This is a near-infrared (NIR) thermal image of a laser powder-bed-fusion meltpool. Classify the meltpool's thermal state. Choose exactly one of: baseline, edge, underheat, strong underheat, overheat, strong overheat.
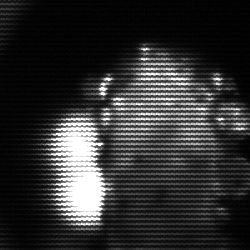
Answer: strong underheat